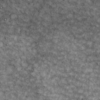
Label: not_dusty